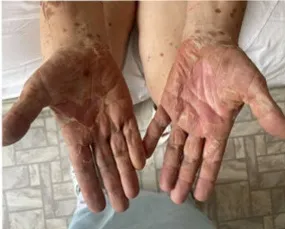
Skin process dynamics. (B) On day 11, the facial area with foci of depigmentation and mucous membranes without signs of a pathological process were observed.
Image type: medical_photograph (skin_photograph)